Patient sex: M
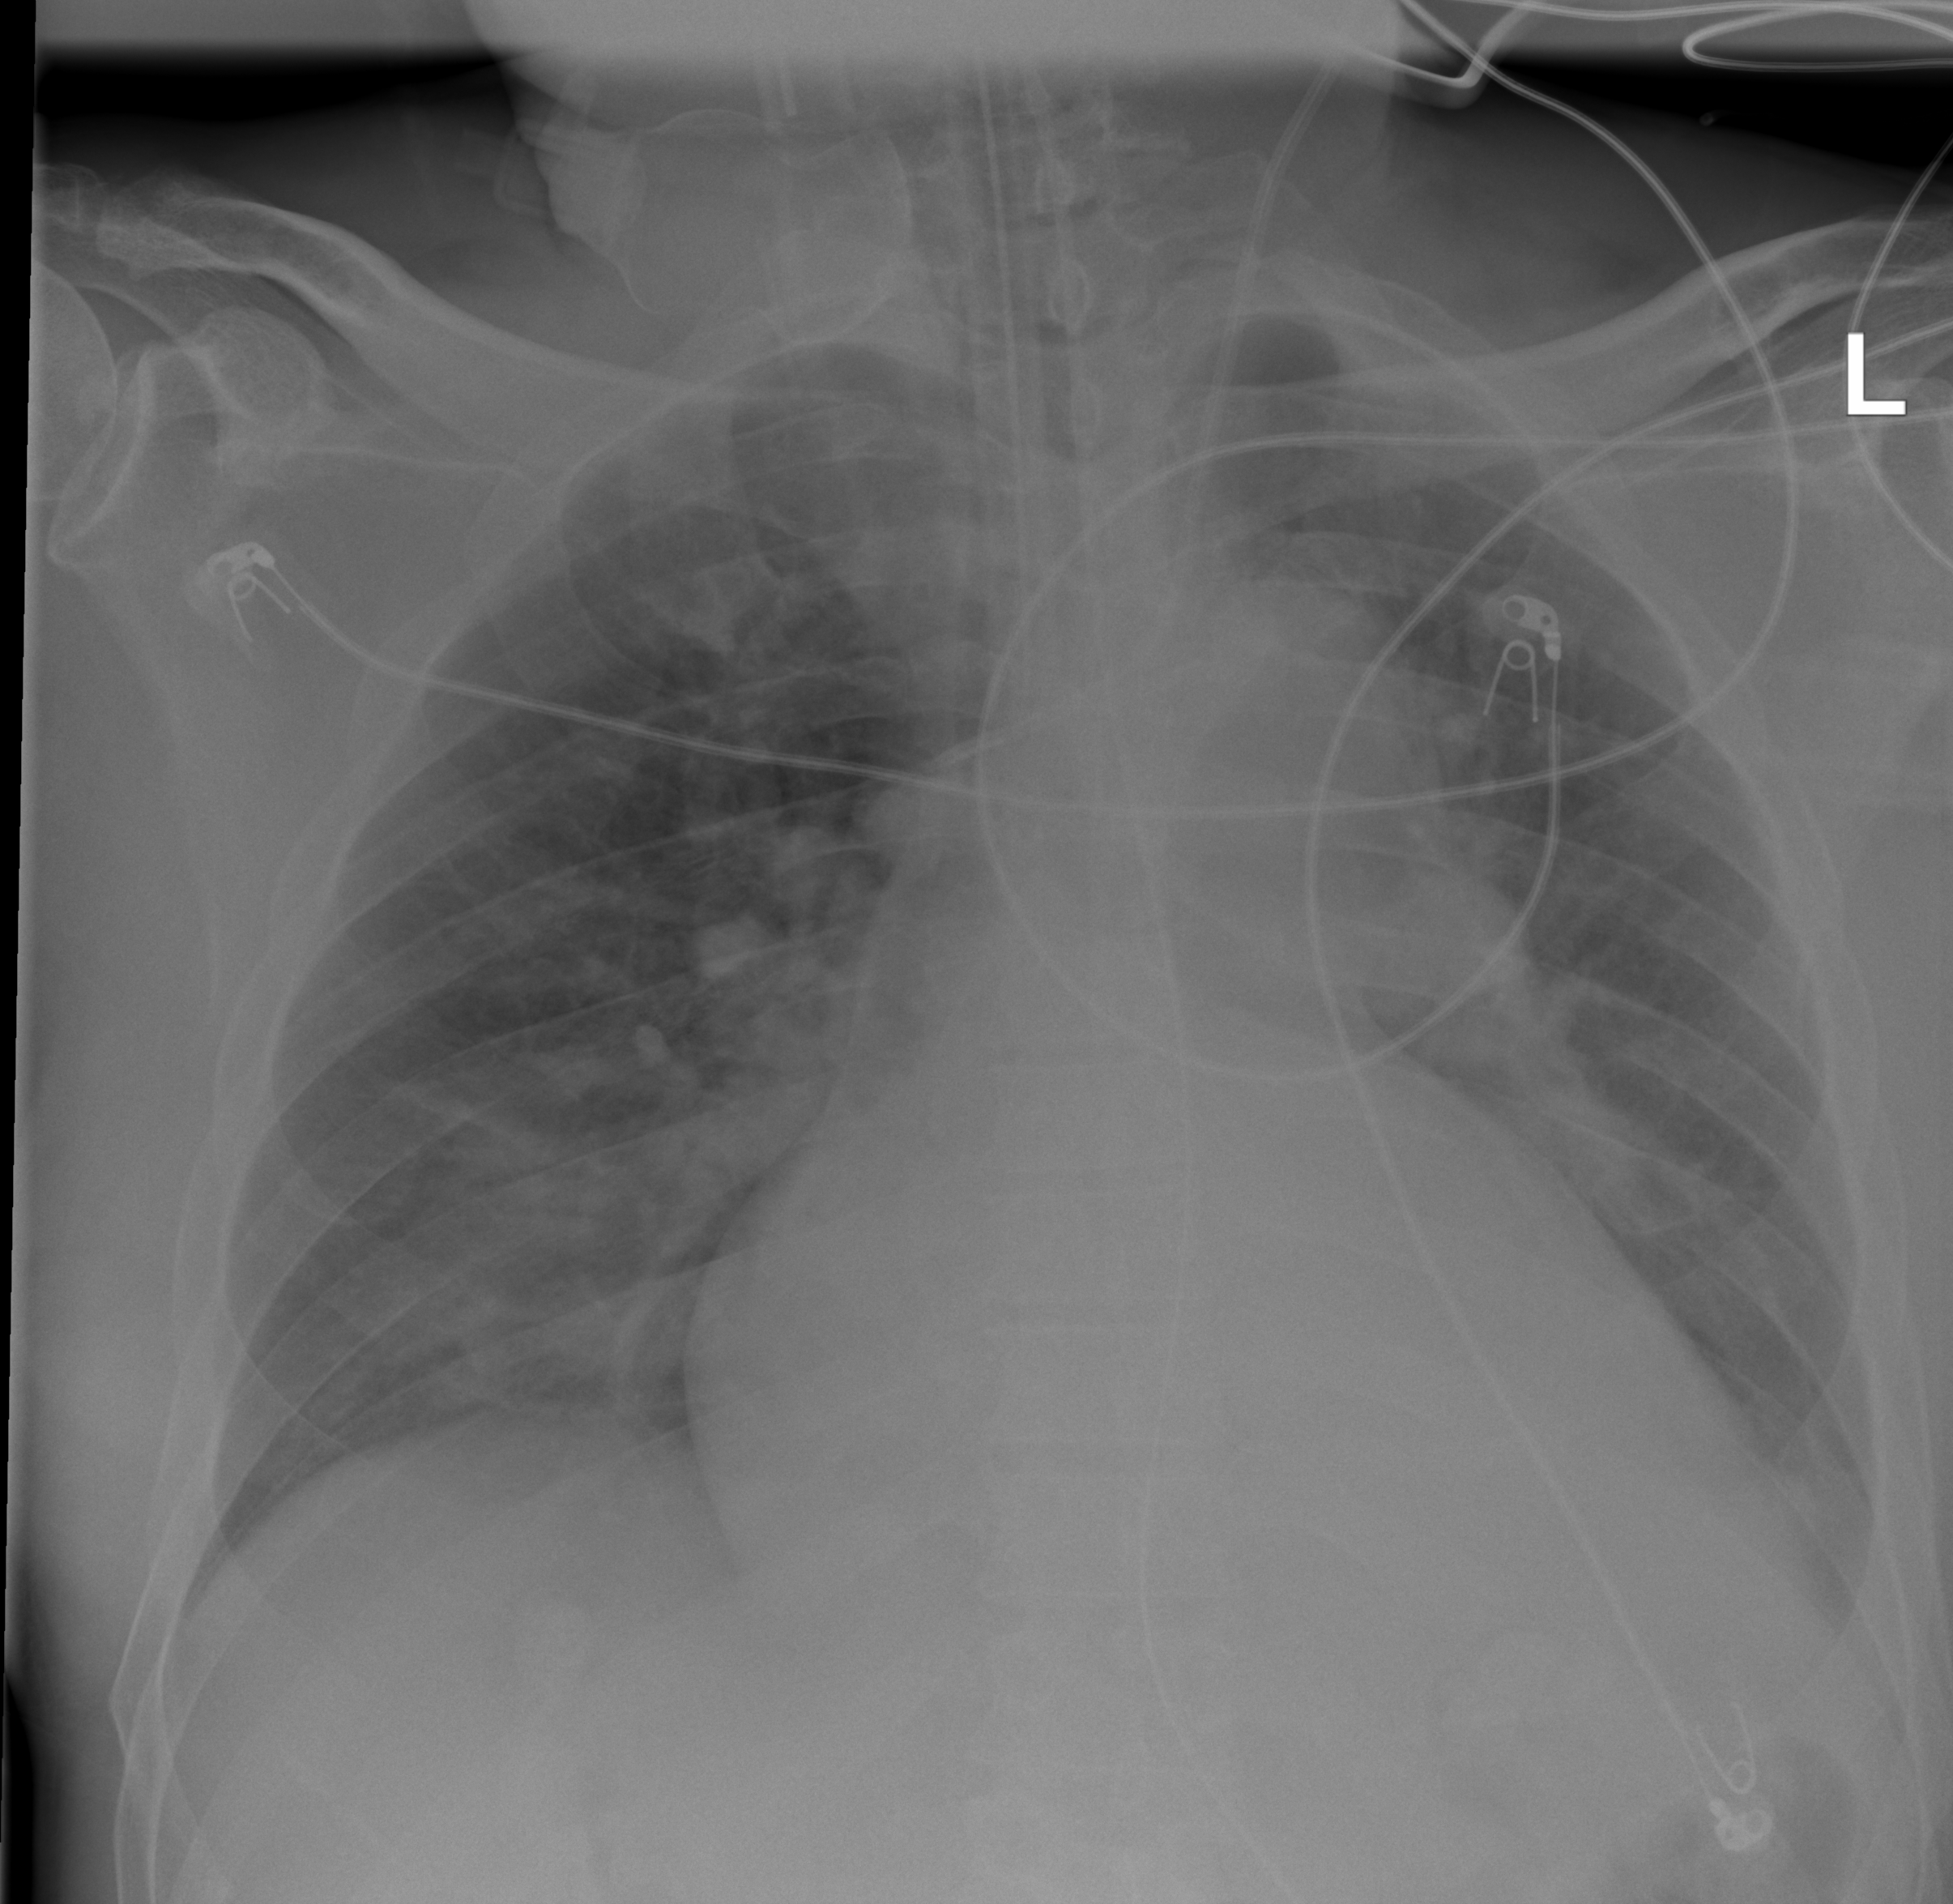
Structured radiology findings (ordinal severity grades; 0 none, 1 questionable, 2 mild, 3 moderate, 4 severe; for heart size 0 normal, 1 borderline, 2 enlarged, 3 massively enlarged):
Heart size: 3
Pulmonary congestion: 2
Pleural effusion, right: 0
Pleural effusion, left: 1
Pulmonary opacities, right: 2
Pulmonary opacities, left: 0
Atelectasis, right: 1
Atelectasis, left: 2